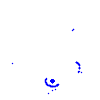
Particle: kaon